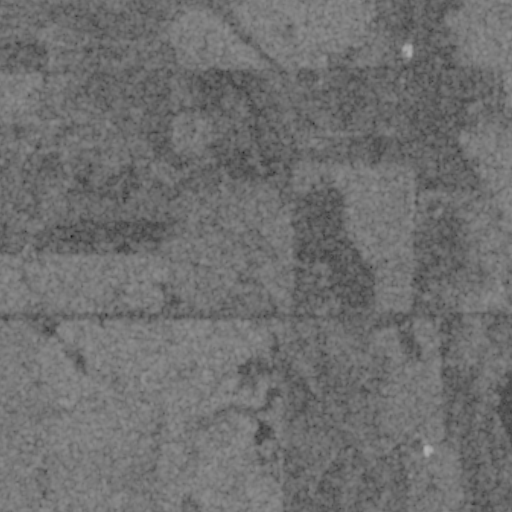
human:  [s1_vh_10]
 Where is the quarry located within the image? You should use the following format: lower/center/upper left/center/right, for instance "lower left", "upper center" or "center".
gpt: The quarry is located in the upper left of the image.
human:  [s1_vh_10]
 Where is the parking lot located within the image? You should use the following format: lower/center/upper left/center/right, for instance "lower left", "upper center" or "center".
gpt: There is no parking lot in the image.

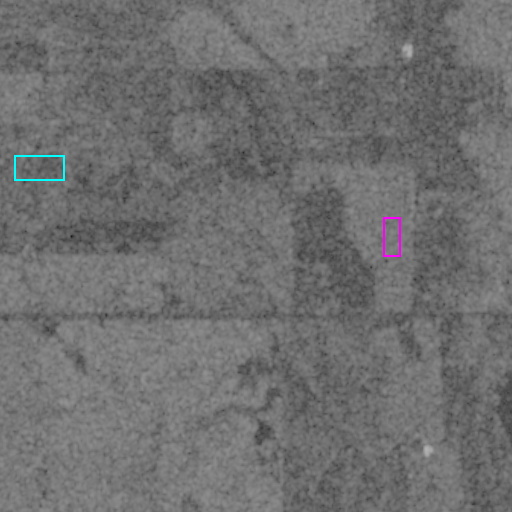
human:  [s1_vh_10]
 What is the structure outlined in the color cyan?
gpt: The structure outlined in cyan is a quarry.
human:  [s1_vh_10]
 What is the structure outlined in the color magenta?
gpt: The structure outlined in magenta is a building.
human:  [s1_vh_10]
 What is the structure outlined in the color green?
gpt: There is no green outline.